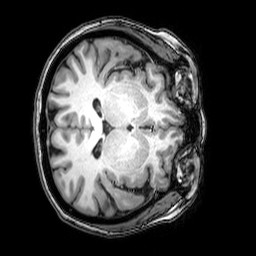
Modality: T1w
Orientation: axial
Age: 44
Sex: female
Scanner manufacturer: philips
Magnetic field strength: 3 T
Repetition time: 0.008113 s
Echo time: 0.003709 s